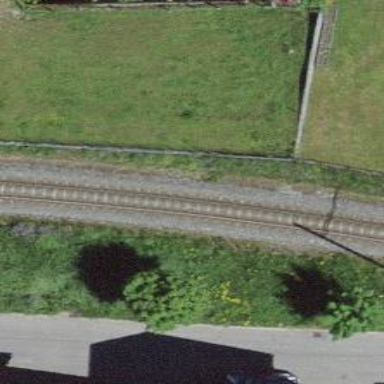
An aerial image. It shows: Narrow-gauge railway track electrified by contact line.